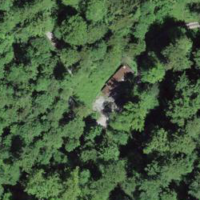
EUNIS habitat code: 41
Species observed at this site:
Prunella vulgaris
Asplenium trichomanes
Pteridium aquilinum
Fragaria vesca
Asplenium scolopendrium